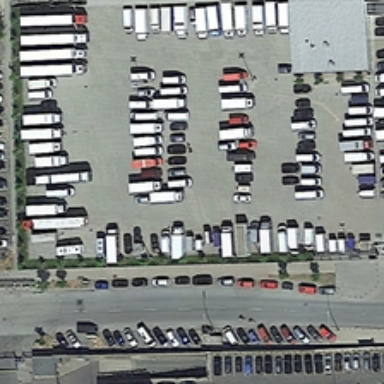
Many trucks parked in the parking lot .